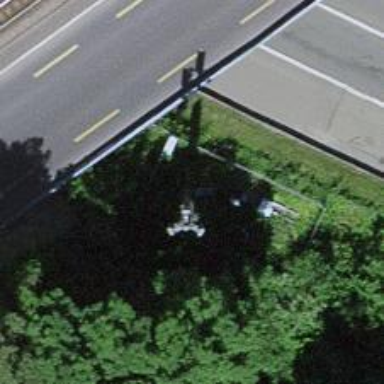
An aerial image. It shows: Man-made mast used for communication purposes.